Field crop: maize
Growth stage: 2
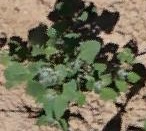
Species: chenopodium